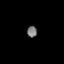
Tissue: lung
Cell type: Epithelial cells
Senescence score: 0.2234
Nuclear area (px): 107
Mean DAPI intensity: 121.467